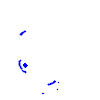
Particle: kaon